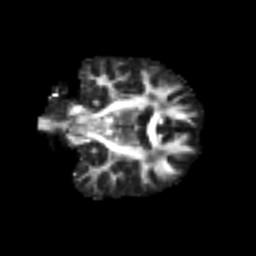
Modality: FA
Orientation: coronal
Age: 62
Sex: male
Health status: ill
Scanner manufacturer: siemens
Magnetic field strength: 3 T
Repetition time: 8.7 s
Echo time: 0.11 s